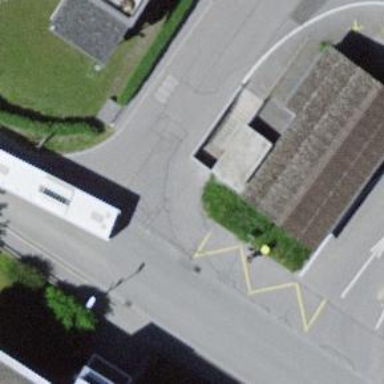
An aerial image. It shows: Bus stop with platform for public transport.